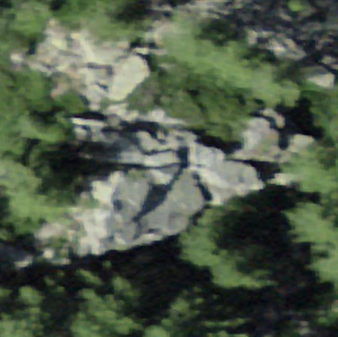
Label: bouldering_area